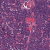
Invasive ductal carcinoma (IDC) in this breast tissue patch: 0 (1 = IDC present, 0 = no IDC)